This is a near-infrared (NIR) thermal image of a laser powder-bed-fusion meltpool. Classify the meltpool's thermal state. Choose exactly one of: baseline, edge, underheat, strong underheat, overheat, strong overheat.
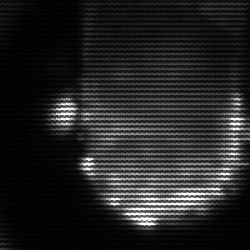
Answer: baseline